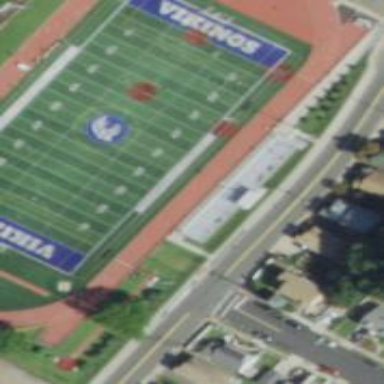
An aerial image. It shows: American football pitch.